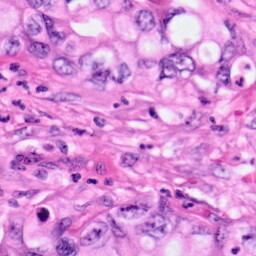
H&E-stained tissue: Pancreatic